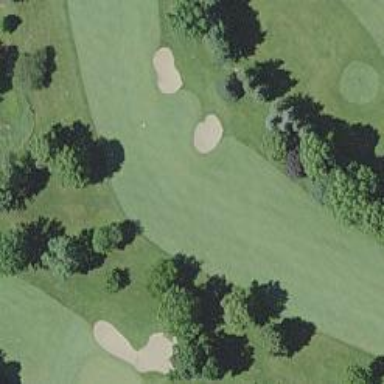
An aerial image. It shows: View of golf hole.